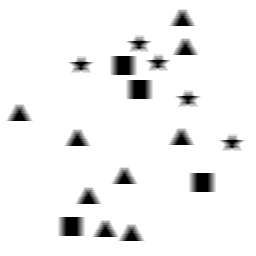
Squares: 4
Triangles: 9
Stars: 5
Total shapes: 18